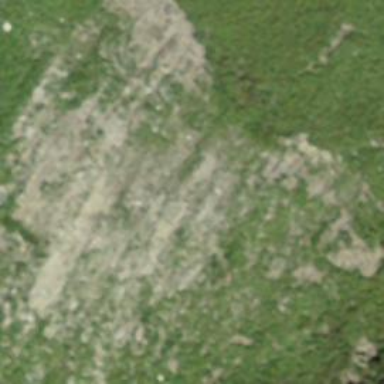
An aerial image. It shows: Natural scree.